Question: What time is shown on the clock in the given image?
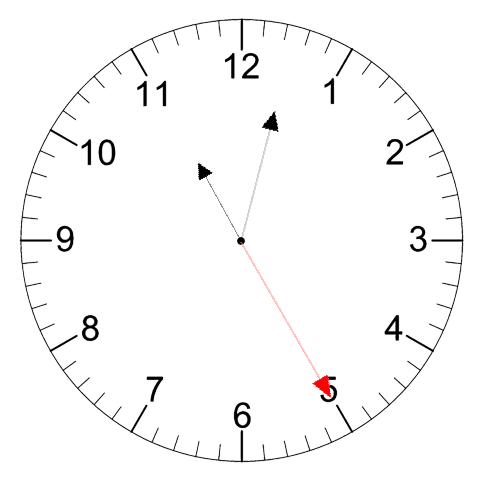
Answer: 11:02:25